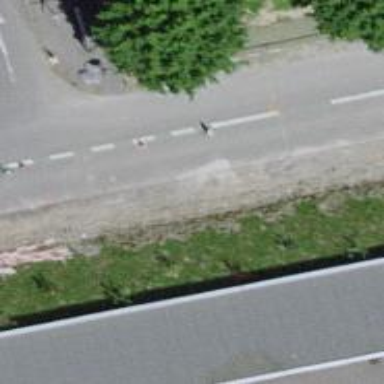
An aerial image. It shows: Marked road crossing with pedestrian island.